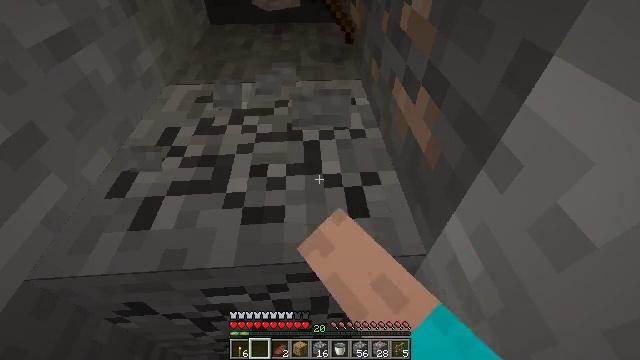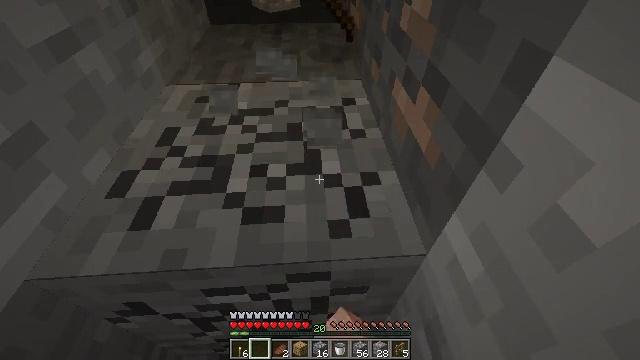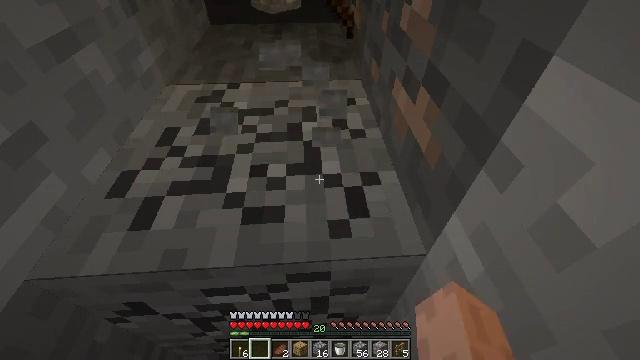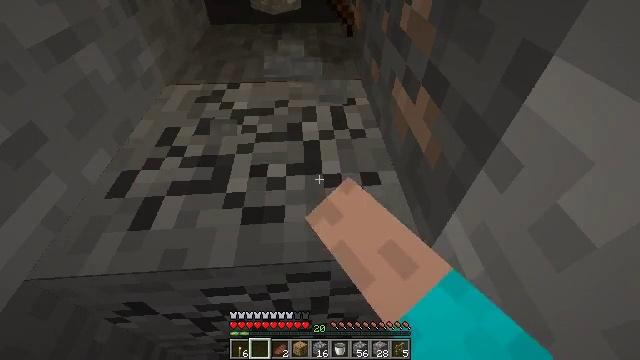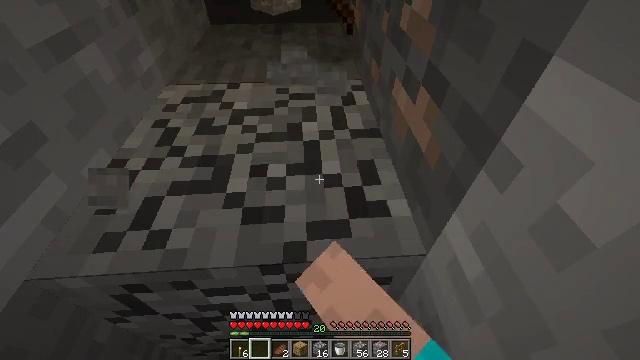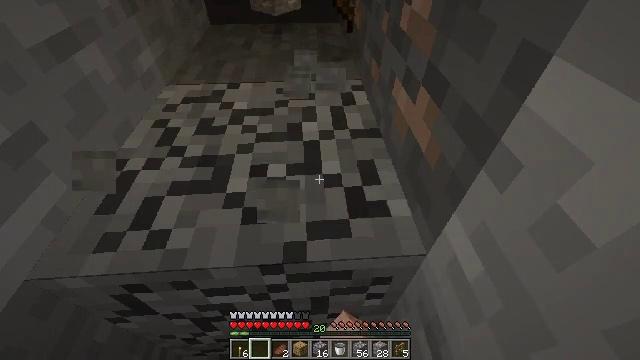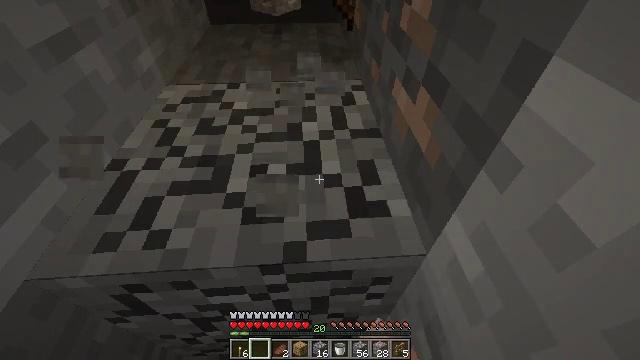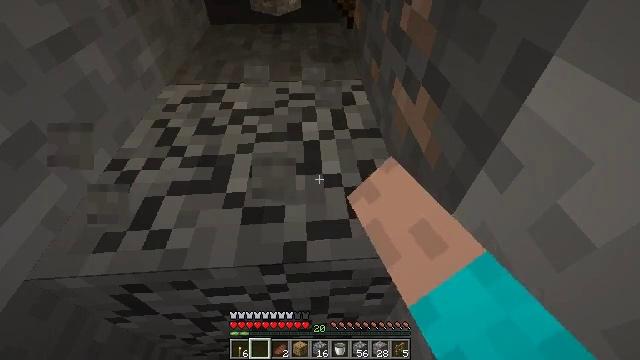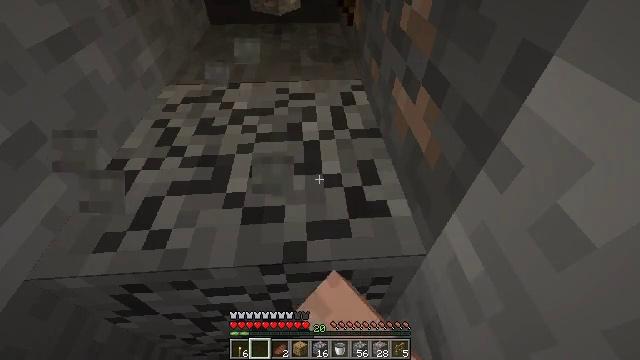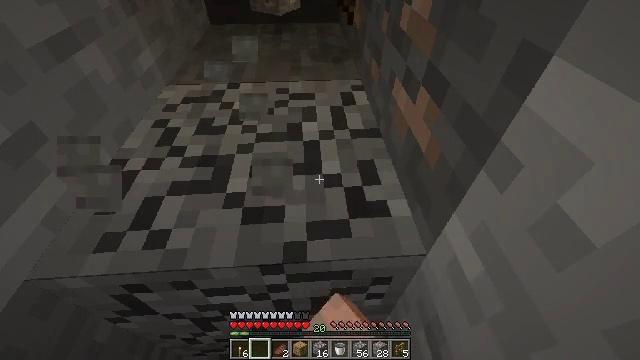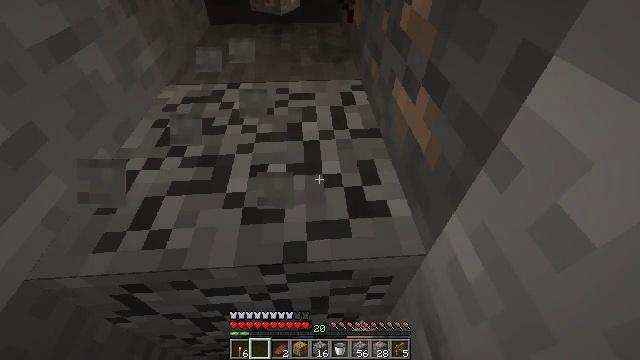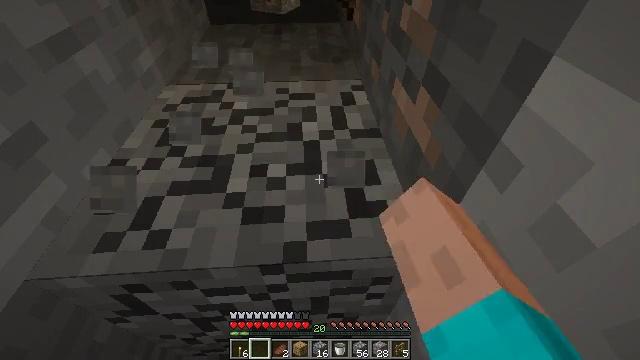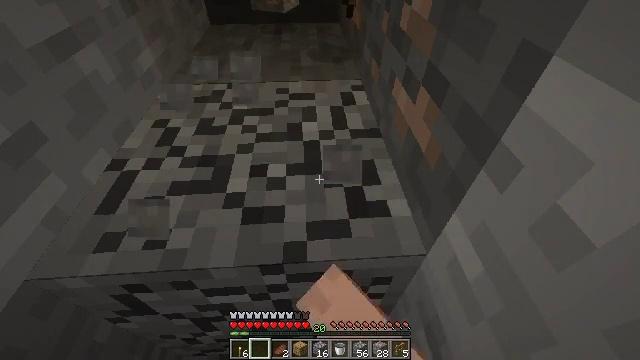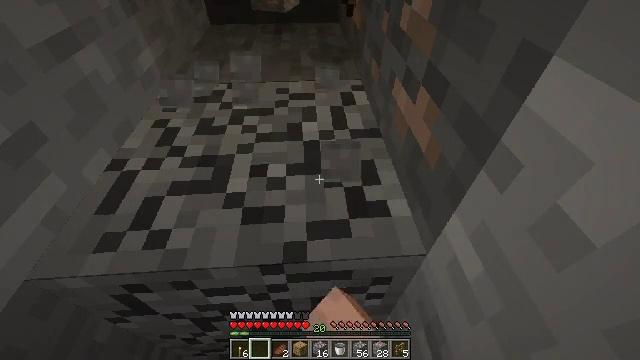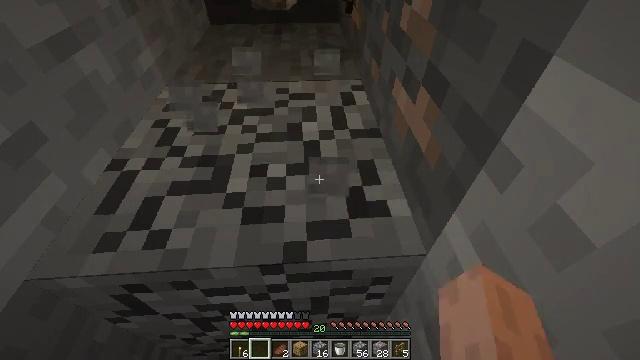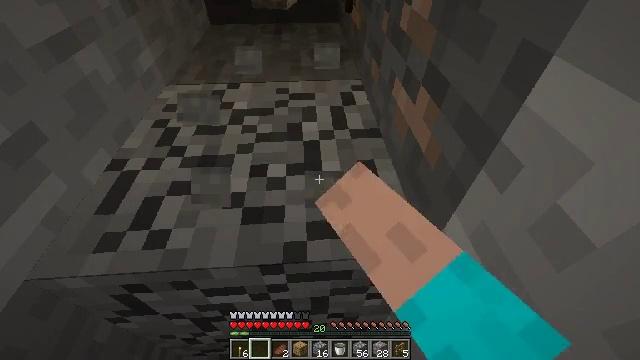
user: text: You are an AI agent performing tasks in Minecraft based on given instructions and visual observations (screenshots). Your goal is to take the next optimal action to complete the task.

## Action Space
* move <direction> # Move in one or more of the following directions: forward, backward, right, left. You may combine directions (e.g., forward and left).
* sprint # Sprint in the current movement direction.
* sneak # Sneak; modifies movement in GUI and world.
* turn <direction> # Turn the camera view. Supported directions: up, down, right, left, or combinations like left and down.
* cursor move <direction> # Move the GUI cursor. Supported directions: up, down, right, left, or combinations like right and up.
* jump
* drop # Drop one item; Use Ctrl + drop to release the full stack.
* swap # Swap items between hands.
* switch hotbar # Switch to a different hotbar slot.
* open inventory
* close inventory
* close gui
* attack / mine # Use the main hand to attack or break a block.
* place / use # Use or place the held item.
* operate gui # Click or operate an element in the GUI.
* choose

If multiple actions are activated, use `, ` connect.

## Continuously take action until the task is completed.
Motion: motion action
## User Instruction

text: Break the wall torch for relocation.
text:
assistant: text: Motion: attack / mine
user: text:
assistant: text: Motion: attack / mine
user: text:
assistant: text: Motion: attack / mine
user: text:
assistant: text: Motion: attack / mine
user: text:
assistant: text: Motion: attack / mine
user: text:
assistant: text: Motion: attack / mine
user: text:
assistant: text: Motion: attack / mine
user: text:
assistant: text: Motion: attack / mine
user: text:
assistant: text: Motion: attack / mine
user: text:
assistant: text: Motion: attack / mine
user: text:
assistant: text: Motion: attack / mine
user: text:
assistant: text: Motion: attack / mine
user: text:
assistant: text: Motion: attack / mine
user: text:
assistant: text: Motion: attack / mine
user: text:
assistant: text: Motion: attack / mine
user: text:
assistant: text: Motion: attack / mine
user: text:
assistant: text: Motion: attack / mine
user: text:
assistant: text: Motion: attack / mine
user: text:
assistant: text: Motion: attack / mine
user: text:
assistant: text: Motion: attack / mine
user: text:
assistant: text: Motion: attack / mine
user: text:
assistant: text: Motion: attack / mine
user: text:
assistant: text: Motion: attack / mine
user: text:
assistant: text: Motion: attack / mine
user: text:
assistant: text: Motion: attack / mine
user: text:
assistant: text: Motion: attack / mine
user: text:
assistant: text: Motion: attack / mine
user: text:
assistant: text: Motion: turn left and up
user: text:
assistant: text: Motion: turn left and up
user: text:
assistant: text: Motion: turn up